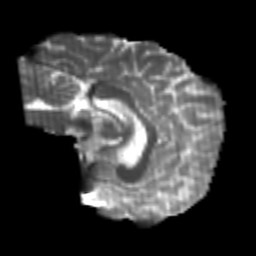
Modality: T2w
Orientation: sagittal
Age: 24
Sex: male
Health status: healthy
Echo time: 0.074 s